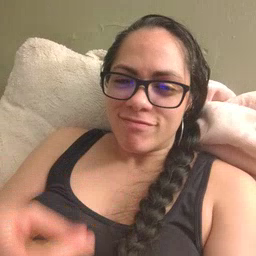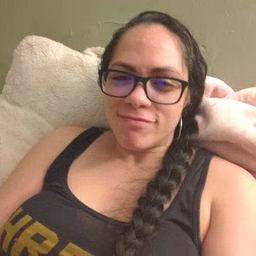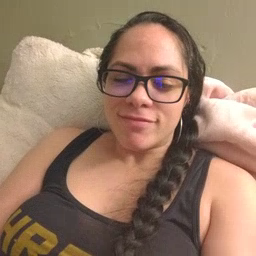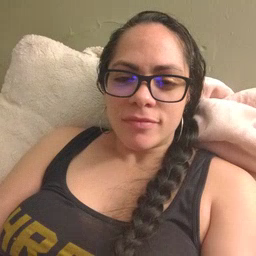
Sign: like